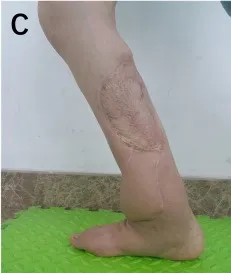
Range of motion.
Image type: radiology (x_ray)